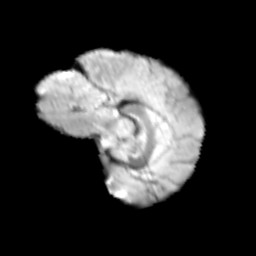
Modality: T2w
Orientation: sagittal
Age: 11
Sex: female
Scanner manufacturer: siemens
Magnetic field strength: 3 T
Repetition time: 3.8 s
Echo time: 0.07 s